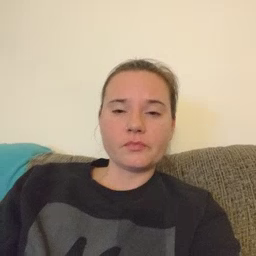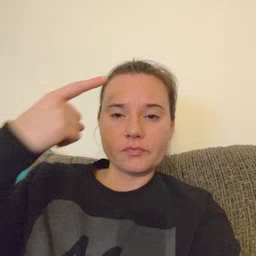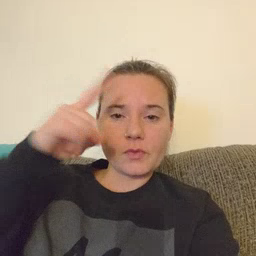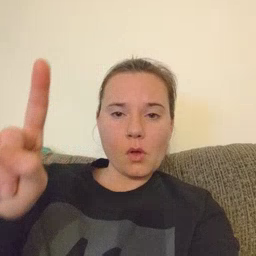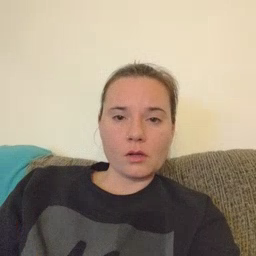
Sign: for